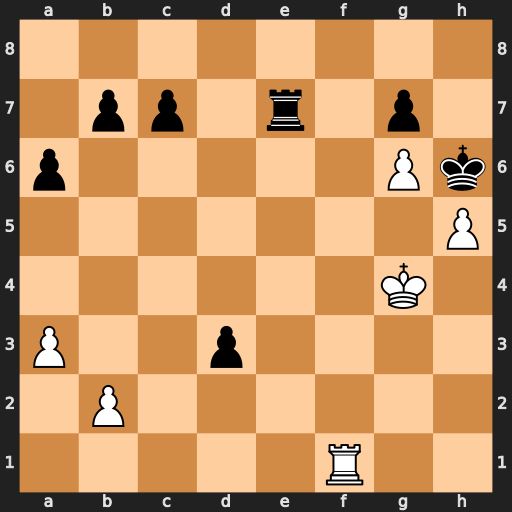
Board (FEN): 8/1pp1r1p1/p5Pk/7P/6K1/P2p4/1P6/5R2
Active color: w
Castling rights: -
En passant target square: -
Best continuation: Rf8 Re4+ Kf5 Re5+ Kxe5